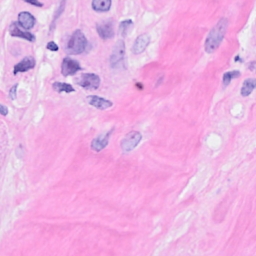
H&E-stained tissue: Breast